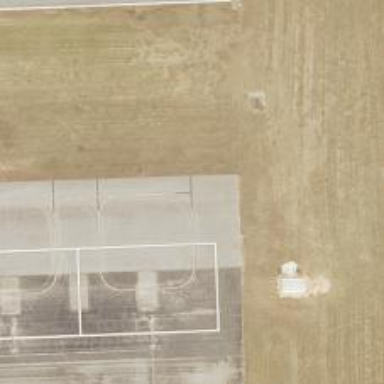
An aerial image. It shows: Image of taxiway at airport.